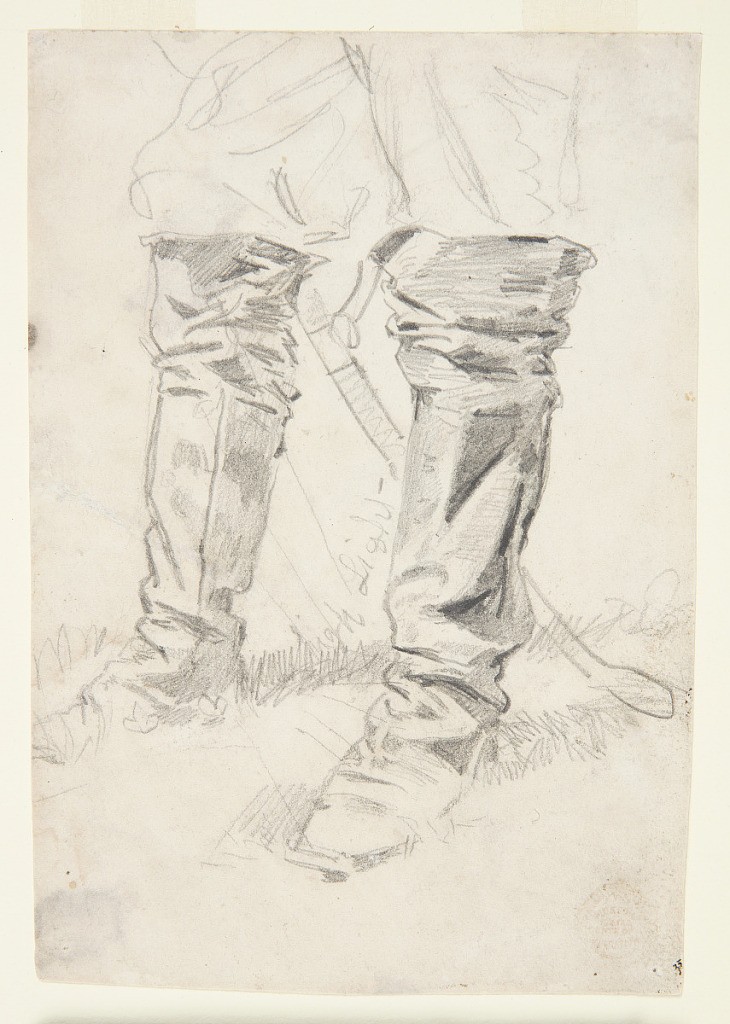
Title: Study of Cavalry Officer's Boots
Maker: Winslow Homer, American, 1836–1910
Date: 1862–64
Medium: Recto: Graphite, pen and black and brown ink on off-white wove paper
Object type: Drawing
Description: Recto:  Vertical view of the lower legs of man wearing knee-high boots and standing in grass; a sheathed sword hangs behind his legs; verso: foreshortened view of a man, with closed eyes, wearing a hat and lying on ground.